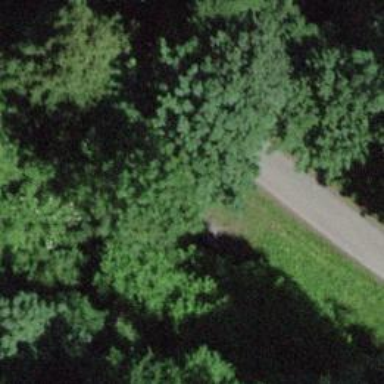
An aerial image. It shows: Brown bench in the vicinity.